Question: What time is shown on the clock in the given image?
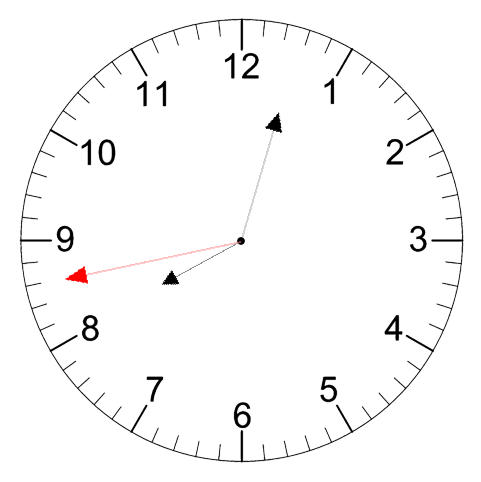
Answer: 08:02:43